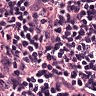
Metastatic tissue present: no